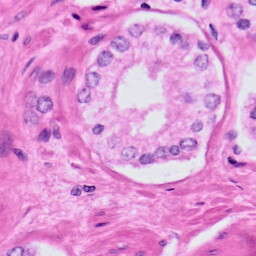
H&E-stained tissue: Prostate